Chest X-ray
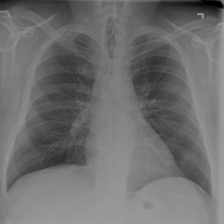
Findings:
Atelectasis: negative
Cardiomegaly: negative
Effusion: negative
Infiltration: negative
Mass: negative
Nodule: negative
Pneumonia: negative
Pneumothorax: negative
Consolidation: negative
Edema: negative
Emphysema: negative
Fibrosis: negative
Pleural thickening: negative
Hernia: negative